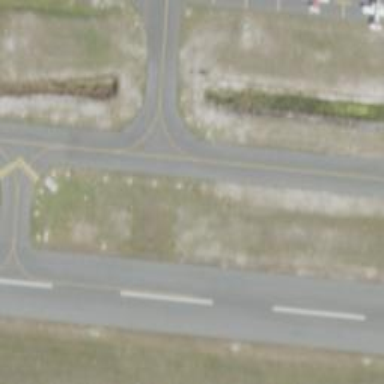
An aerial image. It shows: Image of taxiway at airport.